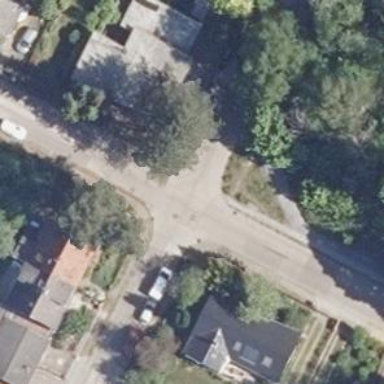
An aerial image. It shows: Residential road with concrete surface.